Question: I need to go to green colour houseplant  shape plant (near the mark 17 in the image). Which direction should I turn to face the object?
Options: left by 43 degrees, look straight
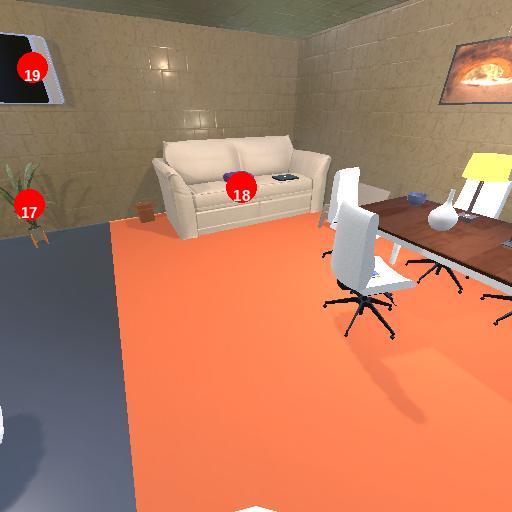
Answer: left by 43 degrees